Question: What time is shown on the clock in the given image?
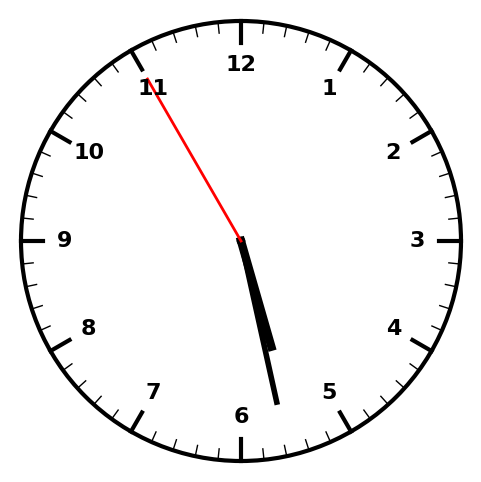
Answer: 05:27:55